Interaction volume radius: 10 \u00c5
Interaction volume height: 10 \u00c5
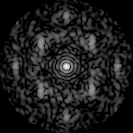
Disorder parameter: 0.568